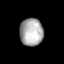
Tissue: lung
Cell type: Endothelial cells
Senescence score: 0.6153
Nuclear area (px): 632
Mean DAPI intensity: 170.919